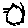
Label: sun